【题型】选择题　【知识点】解析几何　【难度】easy
如图，已知椭圆$C:\dfrac{x^2}{4}+\dfrac{y^2}{3}=1$，点$M$是直线$x=4$上的动点，过右焦点$F_2$作$OM$的垂线交以$OM$为直径的圆于$N,N'$两点，则$ON$的值是（ ）

A. $2$ \quad B. $4$ \quad C. $3$ \quad D. $\sqrt{5}$
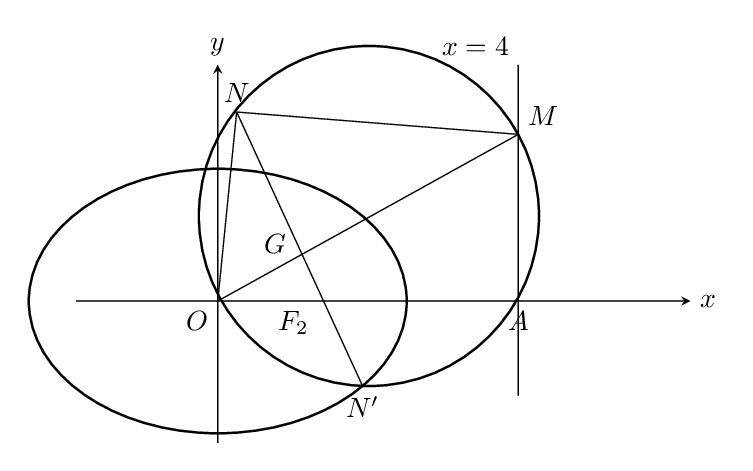
【解答】
【答案】A

\vspace{0.5em}

【分析】求出椭圆右焦点坐标，按点$M$是否在$x$轴上分类，利用相似三角形性质、直角三角形射影定理列式求解．

\vspace{0.5em}

【详解】椭圆$C:\dfrac{x^2}{4}+\dfrac{y^2}{3}=1$的右焦点$F_2(1,0)$，令直线$x=4$与$x$轴交于点$A$，$NN'$与$OM$交于点$G$，

依题意，$NG \perp OM$，$\angle ONM = 90^\circ$，由直角三角形的射影定理得$|ON|^2 = |OG| \cdot |OM|$，

当$M$与$A$不重合时，$\text{Rt}\triangle OGF_2 \sim \text{Rt}\triangle OAM$，则$\dfrac{|OG|}{|OA|} = \dfrac{|OF_2|}{|OM|}$，

$|ON|^2 = |OG| \cdot |OM| = |OF_2| \cdot |OA| = 4$，因此$|ON| = 2$；

当点$M$与$A$重合时，点$G,F_2$重合，由直角三角形射影定理，得$|ON|^2 = |OF_2||OM| = 4$，$|ON| = 2$，

所以$|ON| = 2$．

故选：A

\vspace{0.5em}

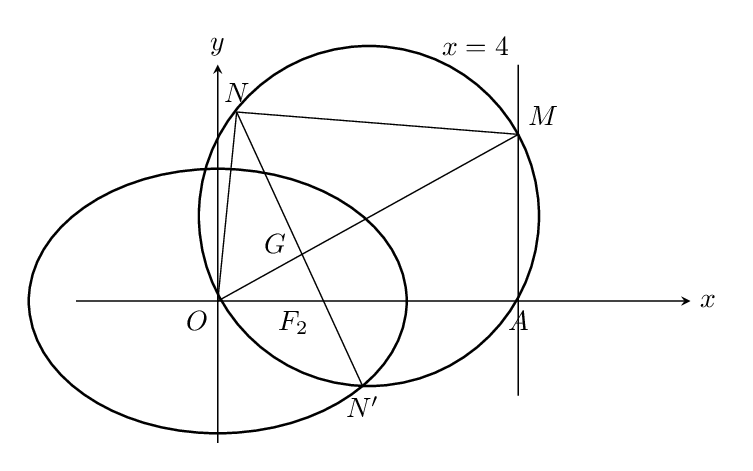